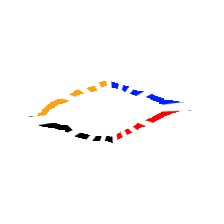
Shape: rhombus